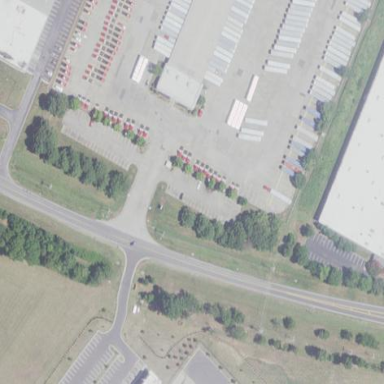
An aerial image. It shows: Parking area.